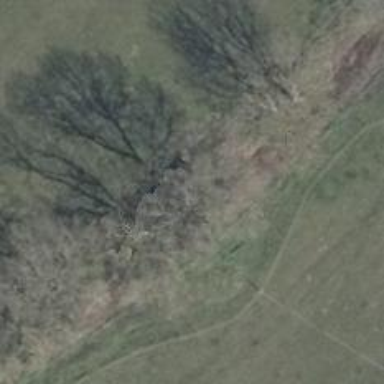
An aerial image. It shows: Row of trees in natural setting.